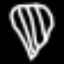
Label: diamond